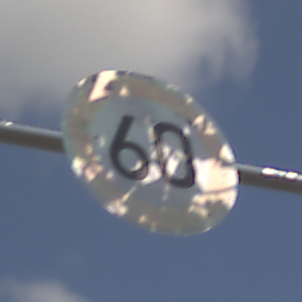
Verkehrszeichen: Geschwindigkeit60
Umgebung: Outdoor, RoadRail
Tageszeit: Midday
Wetter: PartlyCloudy
Licht: Natural
Jahreszeit: NotSpecified
Kontrast: HighContrast